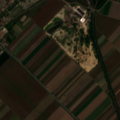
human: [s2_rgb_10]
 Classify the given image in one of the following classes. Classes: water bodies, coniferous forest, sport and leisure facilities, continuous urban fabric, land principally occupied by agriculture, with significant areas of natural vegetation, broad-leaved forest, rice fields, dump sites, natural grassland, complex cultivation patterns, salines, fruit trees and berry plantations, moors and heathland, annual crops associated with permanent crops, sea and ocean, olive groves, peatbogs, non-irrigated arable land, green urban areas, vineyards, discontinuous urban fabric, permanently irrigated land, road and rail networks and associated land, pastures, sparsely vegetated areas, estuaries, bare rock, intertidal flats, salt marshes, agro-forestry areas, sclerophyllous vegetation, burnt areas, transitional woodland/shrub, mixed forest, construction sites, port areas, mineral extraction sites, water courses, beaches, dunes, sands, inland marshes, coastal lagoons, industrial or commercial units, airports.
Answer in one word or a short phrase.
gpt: discontinuous urban fabric, industrial or commercial units, non-irrigated arable land